Field crop: maize
Growth stage: 1
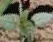
Species: datura